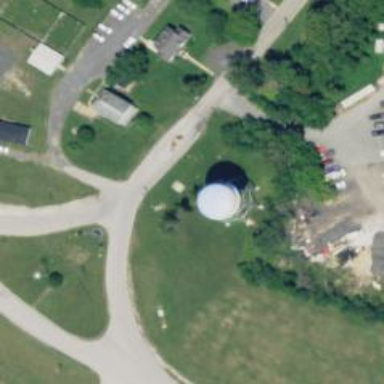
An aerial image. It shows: Water tower that is man-made.